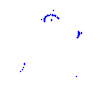
Particle: proton